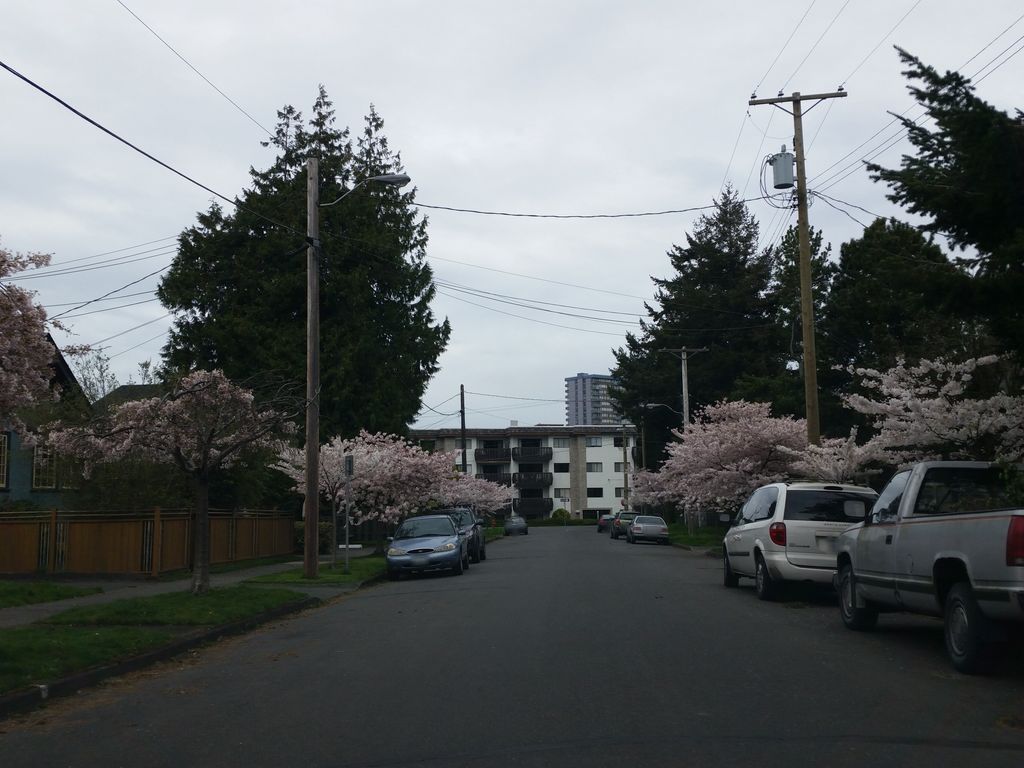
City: victoria